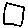
Label: square